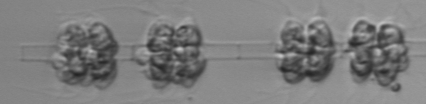
Label: Leptocylindrus_mediterraneus